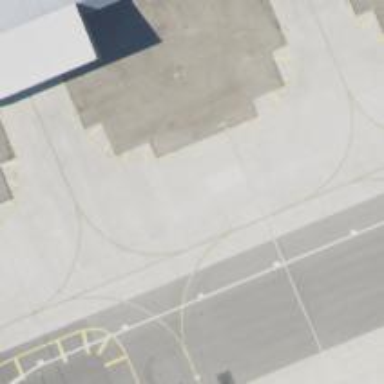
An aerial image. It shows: Image of taxiway at airport.